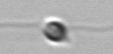
Label: flagellate